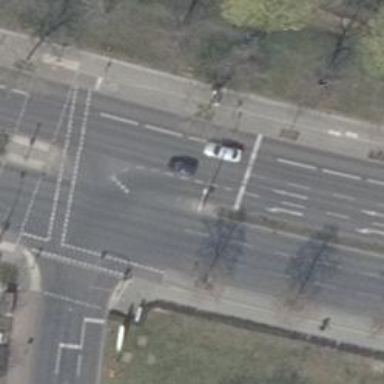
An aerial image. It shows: Secondary road with dual carriageway and asphalt surface. It has cycle track on the right.